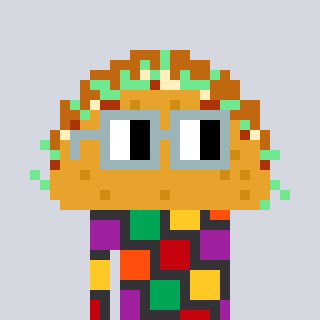
a pixel art character with square dark gray glasses, a taco-shaped head and a grayscale-colored body on a cool background